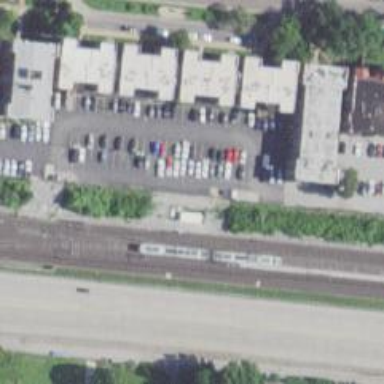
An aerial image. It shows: Light rail siding with electrified contact lines.